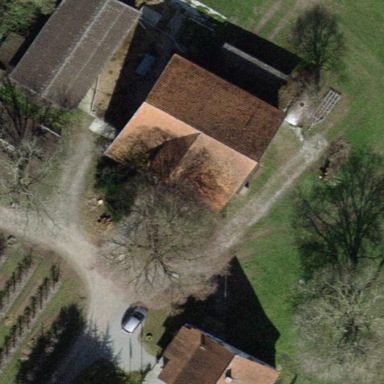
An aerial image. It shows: Farmyard area.